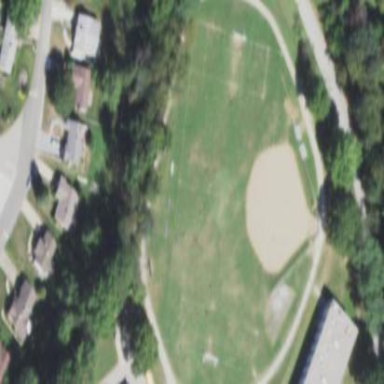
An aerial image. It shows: Grass pitch designated for multiple sports activities.